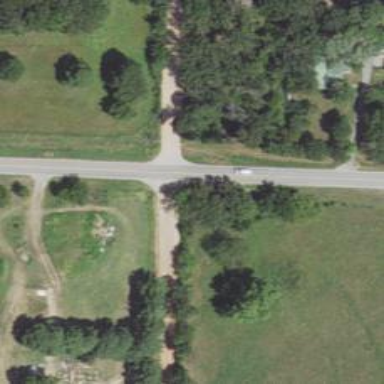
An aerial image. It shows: Stop road.